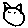
Label: cat